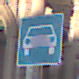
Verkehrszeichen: Kraftfahrstrasse
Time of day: MorningAfternoon
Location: Outdoor (Urban)
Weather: PartlyCloudy
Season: NotSpecified
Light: Natural